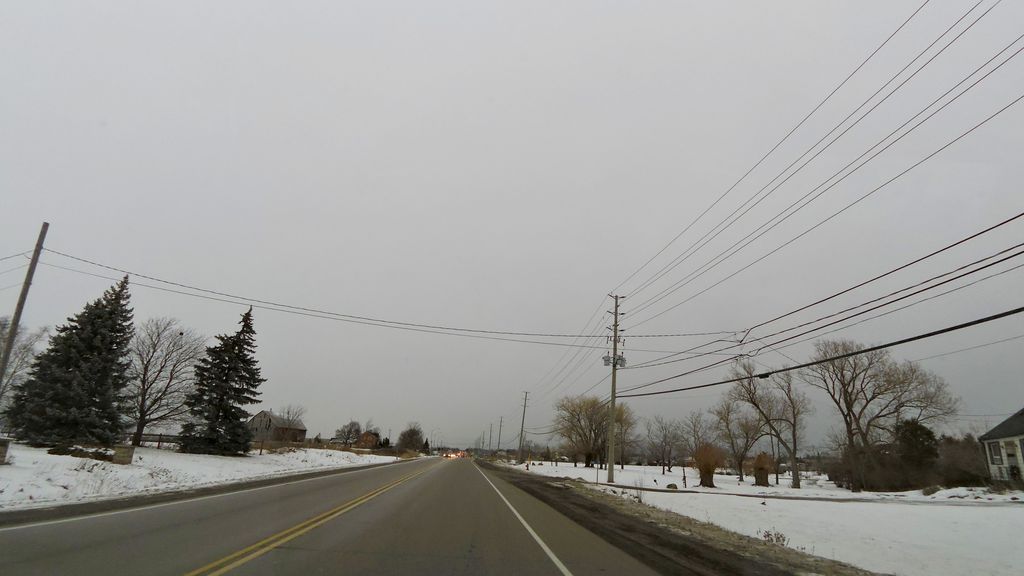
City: hamilton